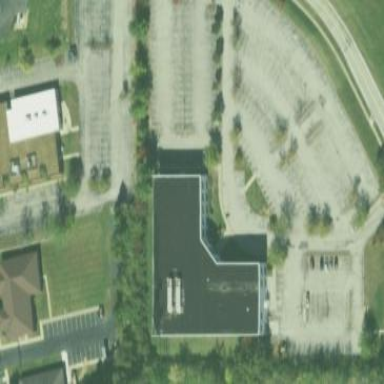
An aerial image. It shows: Government office building.